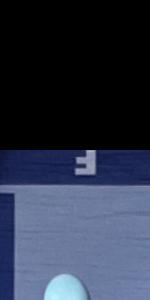
Label: Empty